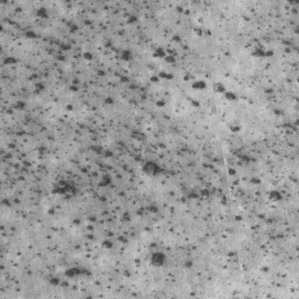
Label: frost